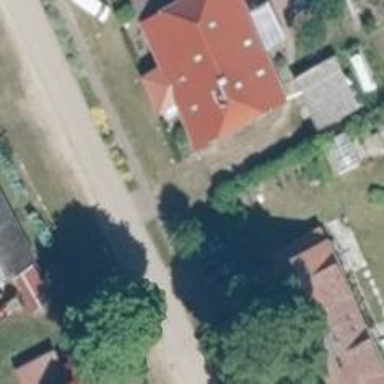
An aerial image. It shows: Detached building.